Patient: sex M, age 58
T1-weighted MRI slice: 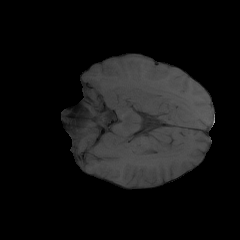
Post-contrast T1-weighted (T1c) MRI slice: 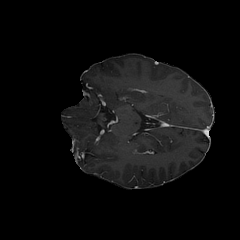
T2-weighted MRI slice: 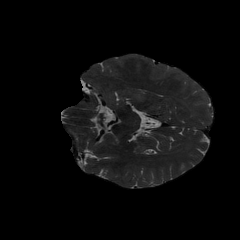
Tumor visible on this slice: no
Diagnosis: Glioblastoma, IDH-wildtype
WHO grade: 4